Question: how to set float element next to inline element with dynamic width
demo: <URL>
html
'''
<div>
<span>Lorem ipsum dolor</span>
<span class="floater"></span>
</div>
'''
css
'''
DIV{
width: 100px;
}
SPAN.floater{
height:4px;
width:4px;
margin-top:3px;
float:left;
background-color: #FF0000;
}
'''

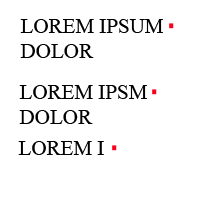
Answer: Check out this <URL>
HTML
'''
<div>
<span>Lorem ipsum dolor<span class="floater"></span></span>
<span>Lorem ipsum dolor<span class="floater"></span></span>
</div>
'''
CSS
'''
div {
width: 100px;
}
div span {
display:inline-block;
position:relative;
padding-right:10px;
}
span.floater{
display:block;
padding:0;
height:4px;
width:4px;
top:8px;
right:0;
position:absolute;
background-color: #FF0000;
}
'''